Field crop: maize
Growth stage: 1
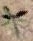
Species: atriplex